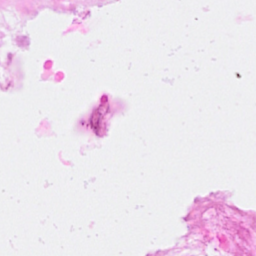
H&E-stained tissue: Breast